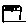
Label: star